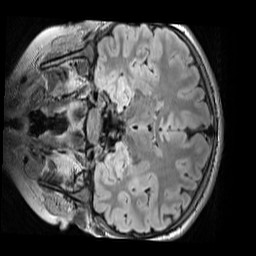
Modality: FLAIR
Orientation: coronal
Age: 11
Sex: male
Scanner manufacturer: siemens
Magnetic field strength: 3 T
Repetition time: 5 s
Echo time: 0.388 s